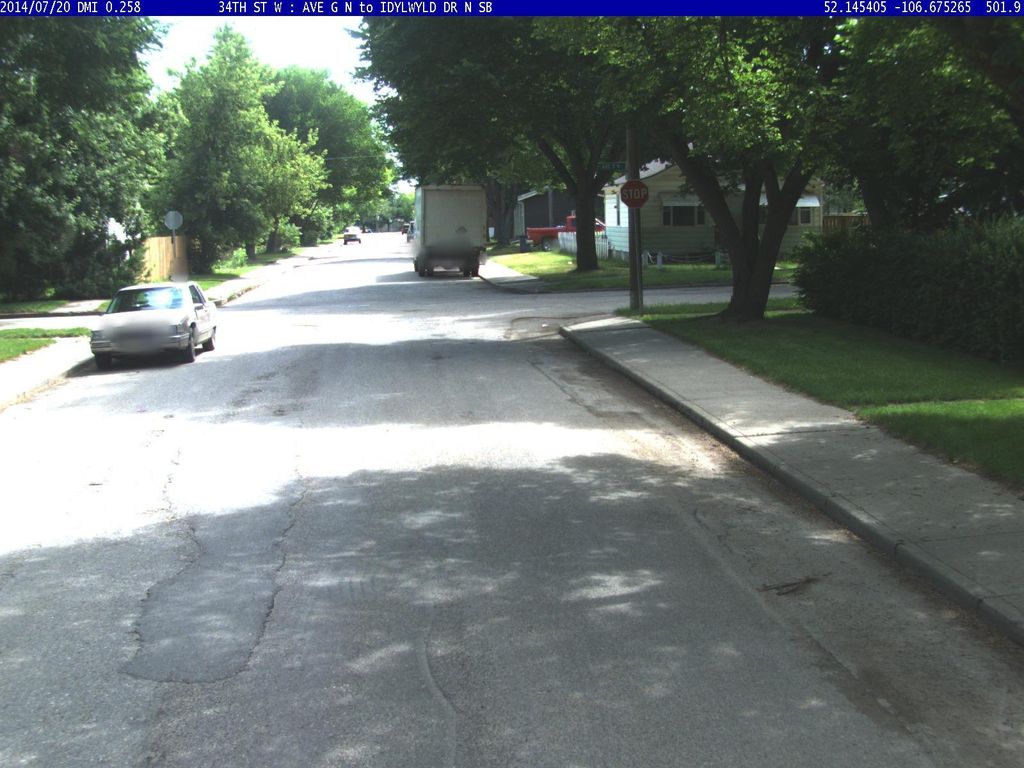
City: saskatoon